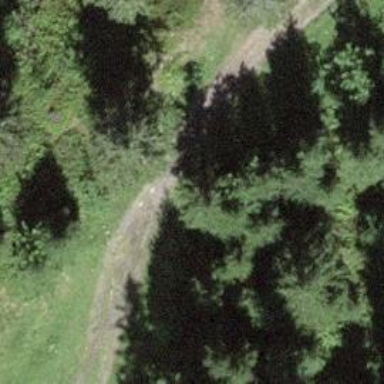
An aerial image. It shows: Pebblestone track with grade2 tracktype.